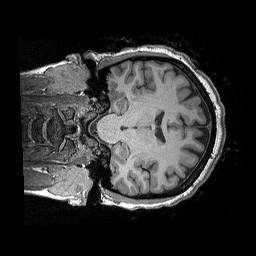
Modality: T1w
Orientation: coronal
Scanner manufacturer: siemens
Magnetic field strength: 3 T
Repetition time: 2.3 s
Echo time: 0.00298 s